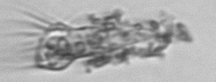
Label: Tintinnina